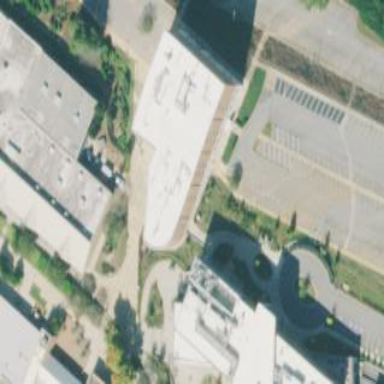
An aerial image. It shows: College building.